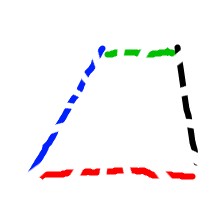
Shape: trapezoid